Question: I have a SQLITE database on my iOS project, which I can access from my native IOS code. I can access it and read data from it.
You can see the way i'm doing it and my project structure in the following pic:
And i try to do the same using Phonegap:
'''
var db;
var shortName = 'myTestDb.db';
var version = '1.0';
var displayName = 'myTestDb';
var maxSize = 65535;
// list the values in the database to the screen using jquery to
//update the #lbUsers element
function ListDBValues() {
if (!window.openDatabase) {
alert('Databases are not supported in this browser.');
return;
}
$('#myDbElements').html('');
db.transaction(function(transaction) {
transaction.executeSql("SELECT FIRST_NAME FROM dbo_RE_USER;", [],
function(transaction, result) {
console.log("result");
if (result != null && result.rows != null) {
console.log("result is not null");
for (var i = 0; i < result.rows.length; i++) {
var row = result.rows.item(i);
//console.log(row);
debugObject(row);
$('#myDbElements').append('<br>' + row["FIRST_NAME"]);// + " " + row.LAST_NAME );
}
}
PrecApp.I_SCROLL.refresh();
},errorHandler);
},errorHandler,nullHandler);
return;
}
function debugObject(obj) {
console.log("ROW:");
for (n in obj)
// alert(n + ":" + obj[n]);
console.log(n + ":" + obj[n]);
}
'''
But it can't find my dbo_re_users table. Why?
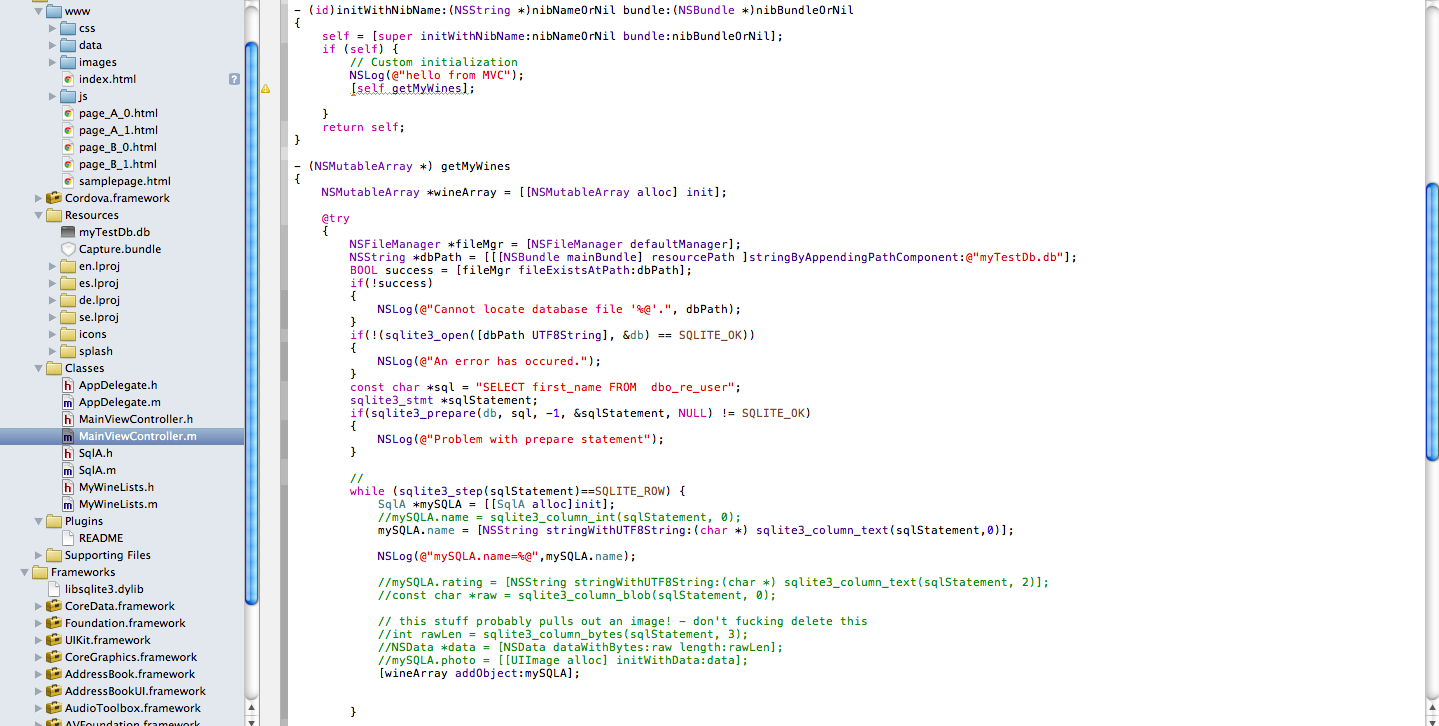
Answer: The database opened in JavaScript is an entirely different database - it has the same name, but is not in the app bundle, which is read only.
If you need to access a specific database file, you will need to use a plugin.